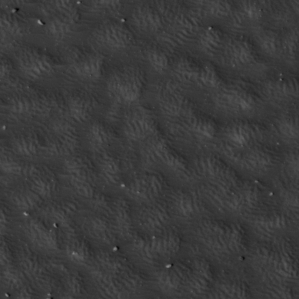
Label: non_frost